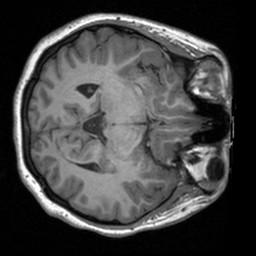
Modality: T1w
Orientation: axial
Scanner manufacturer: siemens
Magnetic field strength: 3 T
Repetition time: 1.9 s
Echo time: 0.00226 s